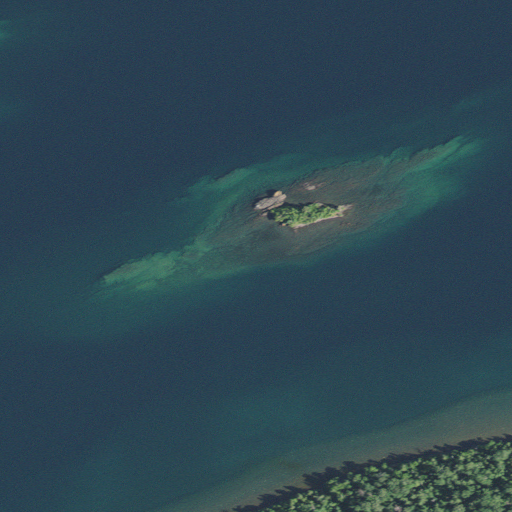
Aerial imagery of island in Michigan named Arch Island containing open water, mixed forest, woody wetlands, and evergreen forest